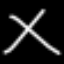
Label: line